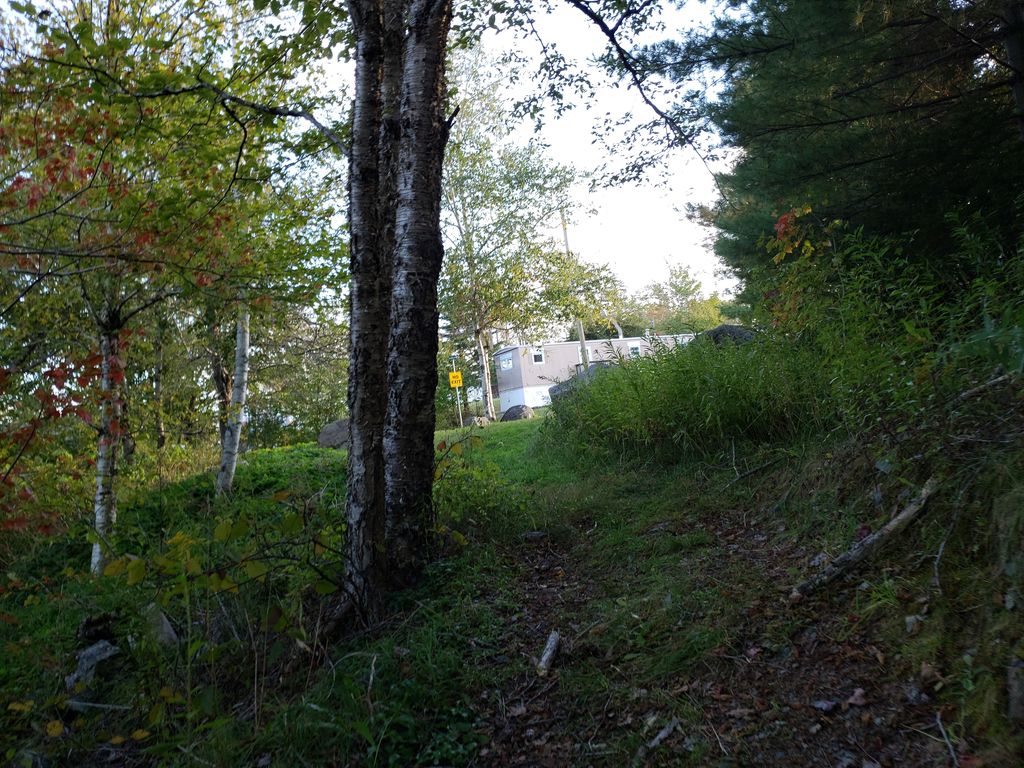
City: halifax